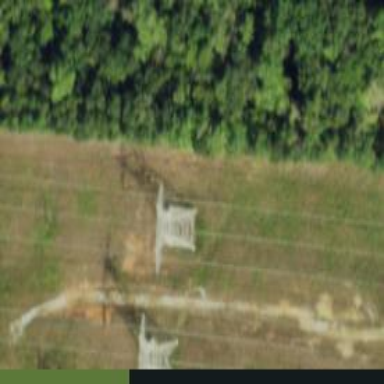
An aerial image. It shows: Lattice structure tower used for power distribution.